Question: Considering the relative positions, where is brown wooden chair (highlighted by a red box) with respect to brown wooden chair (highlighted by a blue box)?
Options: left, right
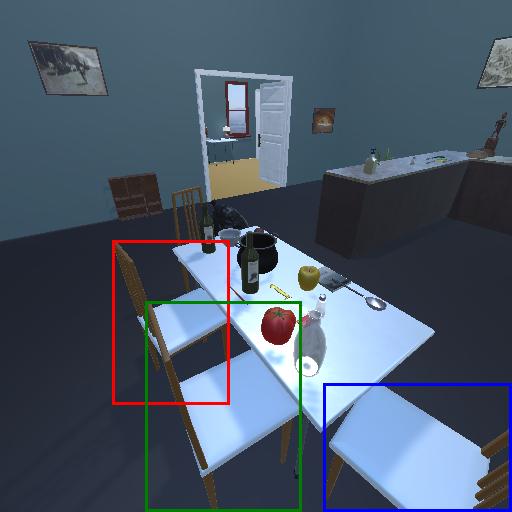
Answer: left